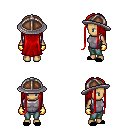
a pixel art fantasy rpg character, female body template, human, tanned skin, steel chest armor, teal pants, red extra-long hairstyle, chain helm, gold gloves, black slippers, four views (front, back, left, right), 2x2 character sprite sheet, small pixel art, hard edges, no anti-aliasing